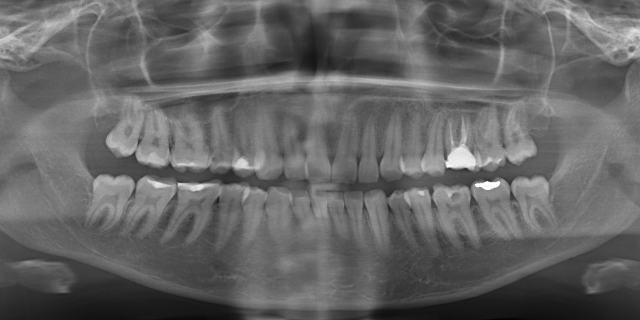
adult